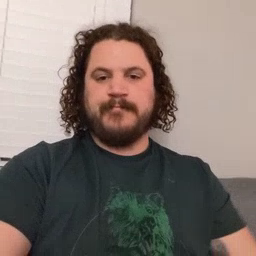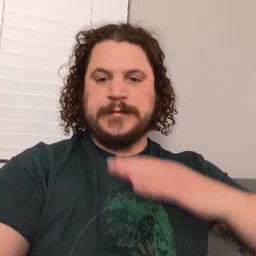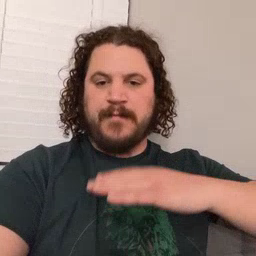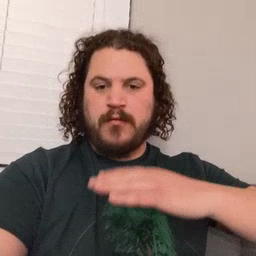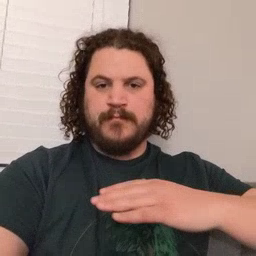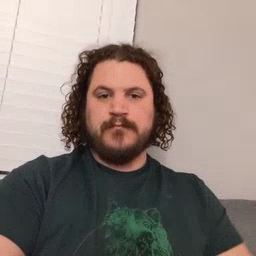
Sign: table